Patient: sex M, age 47
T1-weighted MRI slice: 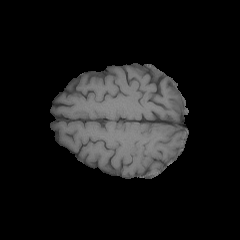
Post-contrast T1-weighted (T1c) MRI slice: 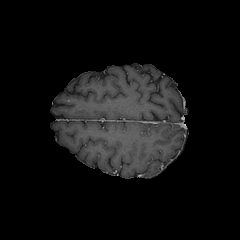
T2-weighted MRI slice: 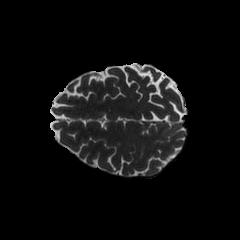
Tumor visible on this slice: no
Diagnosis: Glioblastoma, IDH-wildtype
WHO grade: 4